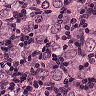
Metastatic tissue present: yes